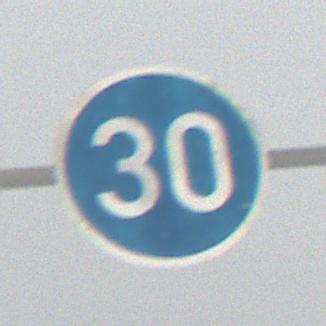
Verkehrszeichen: VorgeschriebeneMindestgeschwindigkeit
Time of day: MorningAfternoon
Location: Outdoor (Nature)
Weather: Overcast
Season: Winter
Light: Natural